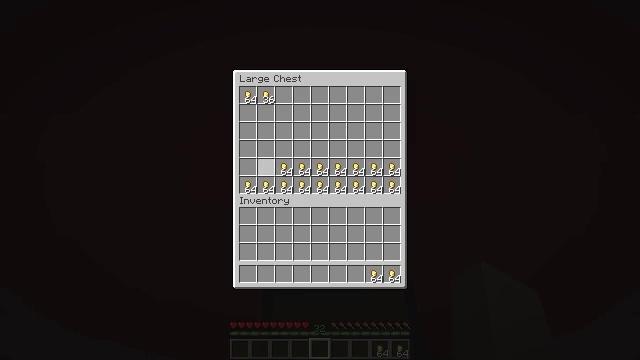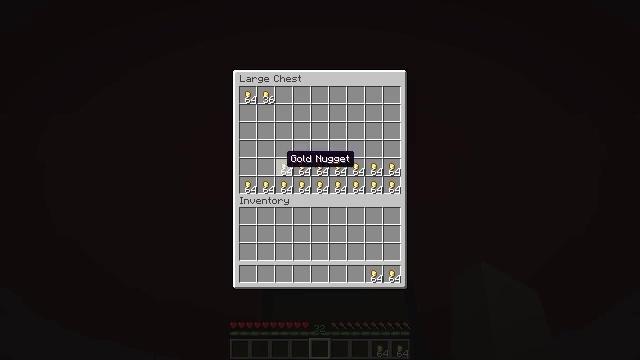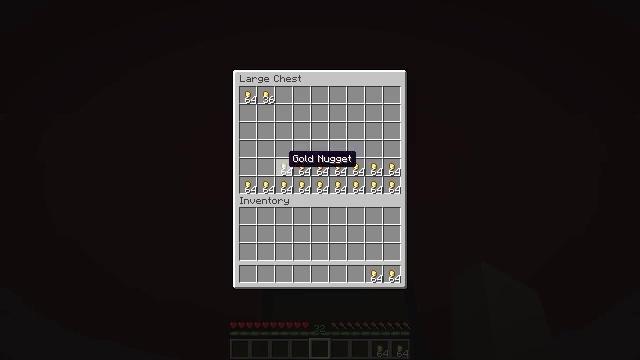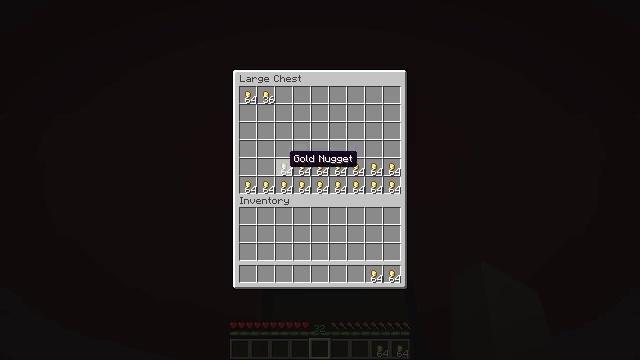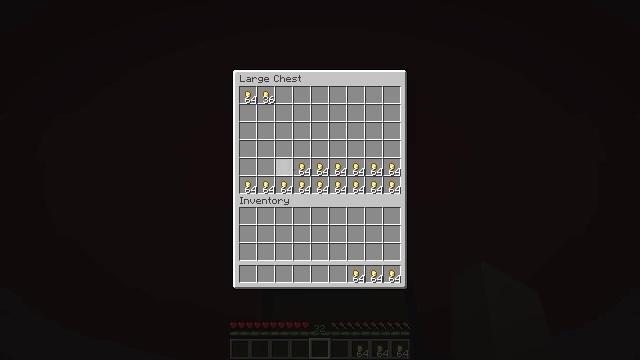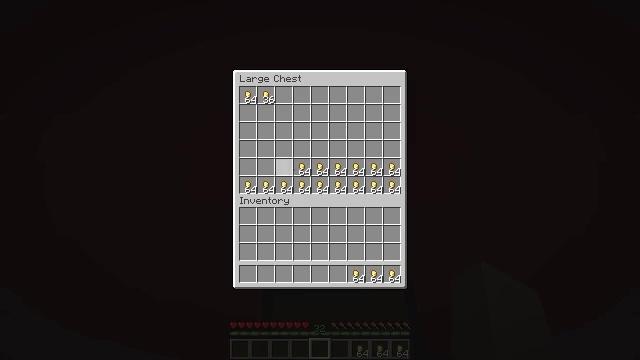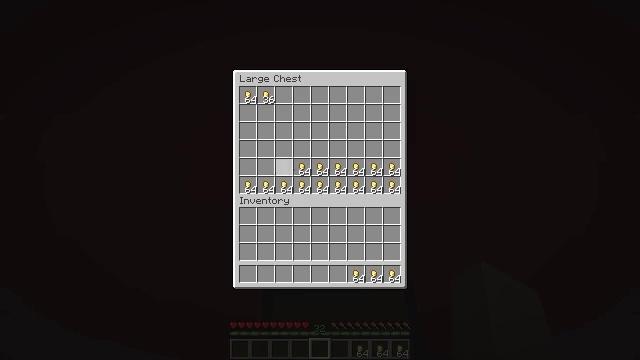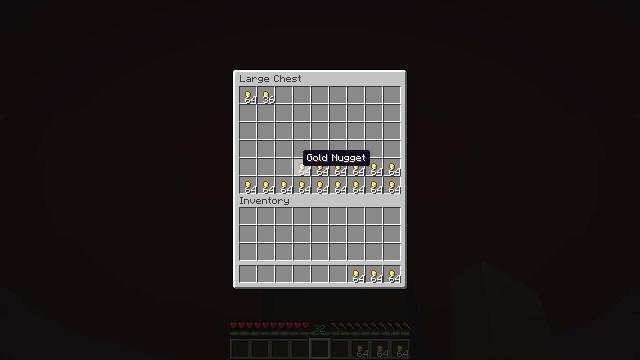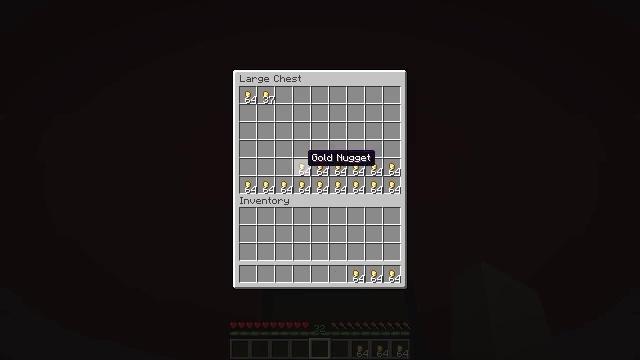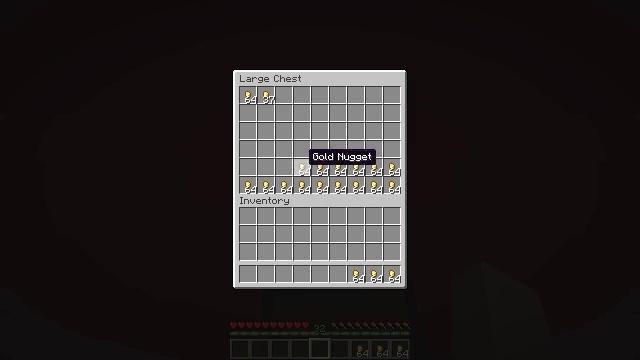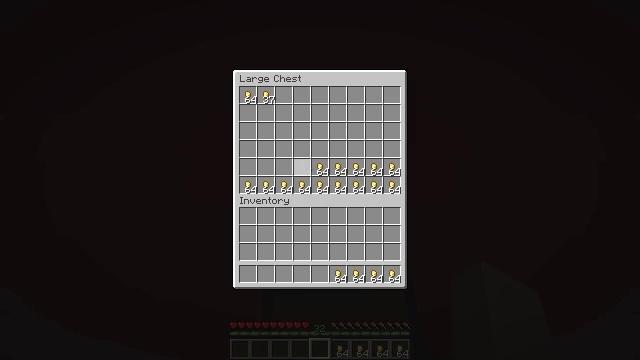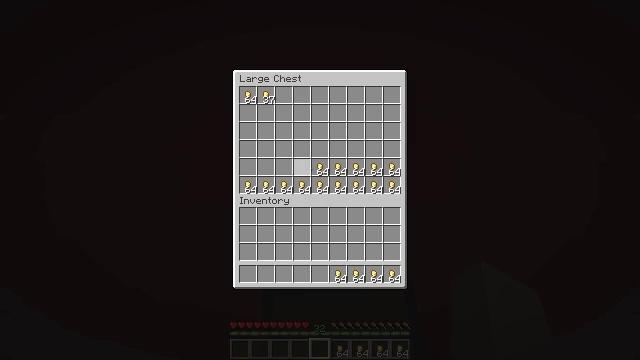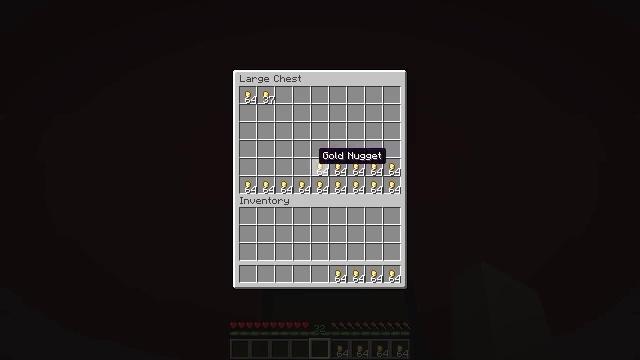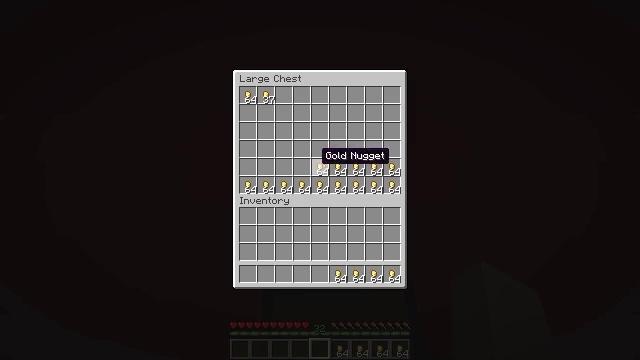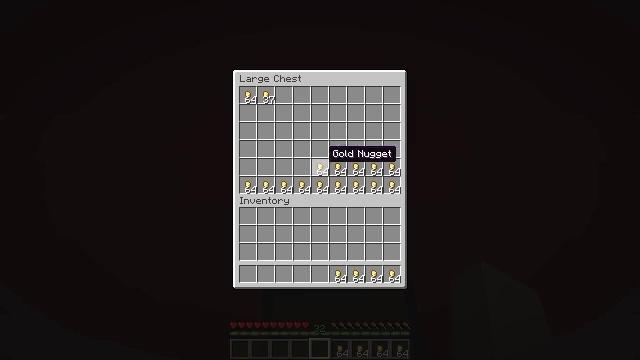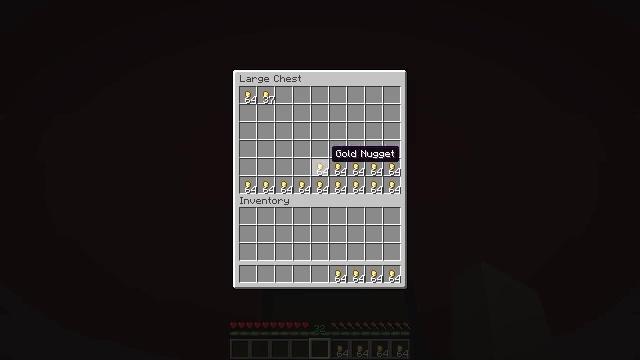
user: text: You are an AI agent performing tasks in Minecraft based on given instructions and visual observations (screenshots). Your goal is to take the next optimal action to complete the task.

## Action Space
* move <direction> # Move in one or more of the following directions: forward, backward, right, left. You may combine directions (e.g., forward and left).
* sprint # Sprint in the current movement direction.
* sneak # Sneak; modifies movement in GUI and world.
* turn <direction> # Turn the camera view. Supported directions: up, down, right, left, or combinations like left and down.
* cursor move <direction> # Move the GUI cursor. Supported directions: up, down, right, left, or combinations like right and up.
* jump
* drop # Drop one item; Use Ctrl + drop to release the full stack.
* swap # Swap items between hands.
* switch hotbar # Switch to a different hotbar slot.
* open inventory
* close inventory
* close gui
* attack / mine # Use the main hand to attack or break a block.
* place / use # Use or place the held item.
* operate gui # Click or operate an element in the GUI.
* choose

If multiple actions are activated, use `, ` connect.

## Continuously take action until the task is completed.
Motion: motion action
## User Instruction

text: Open the furnace and craft a gold ingot.
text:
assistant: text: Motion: sneak
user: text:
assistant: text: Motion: sneak
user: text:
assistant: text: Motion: sneak
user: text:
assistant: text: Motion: sneak, choose
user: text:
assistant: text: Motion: sneak, choose
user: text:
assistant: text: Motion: sneak, choose
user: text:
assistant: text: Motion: sneak, cursor move right
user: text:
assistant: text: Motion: sneak
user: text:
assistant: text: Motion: sneak
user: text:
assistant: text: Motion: sneak, choose
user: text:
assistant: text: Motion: sneak, choose
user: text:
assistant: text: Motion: sneak, cursor move right
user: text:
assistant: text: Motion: sneak
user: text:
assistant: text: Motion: sneak
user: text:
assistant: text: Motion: sneak
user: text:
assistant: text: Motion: sneak, choose
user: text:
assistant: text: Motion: sneak, choose
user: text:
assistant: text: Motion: sneak
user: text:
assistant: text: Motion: sneak
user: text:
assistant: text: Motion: sneak
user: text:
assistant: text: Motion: sneak, choose
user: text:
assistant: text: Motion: sneak, choose
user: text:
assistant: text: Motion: sneak, choose
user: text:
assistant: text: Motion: sneak
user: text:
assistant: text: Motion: sneak
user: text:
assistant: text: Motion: sneak, cursor move right
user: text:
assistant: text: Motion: sneak, choose
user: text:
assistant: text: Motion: sneak, choose
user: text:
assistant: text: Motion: sneak, choose
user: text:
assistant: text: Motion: sneak, choose